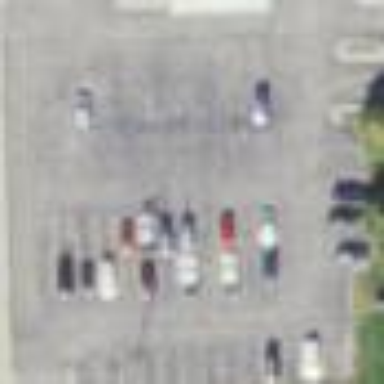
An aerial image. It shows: Parking area.